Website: macys
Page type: customer-info-address
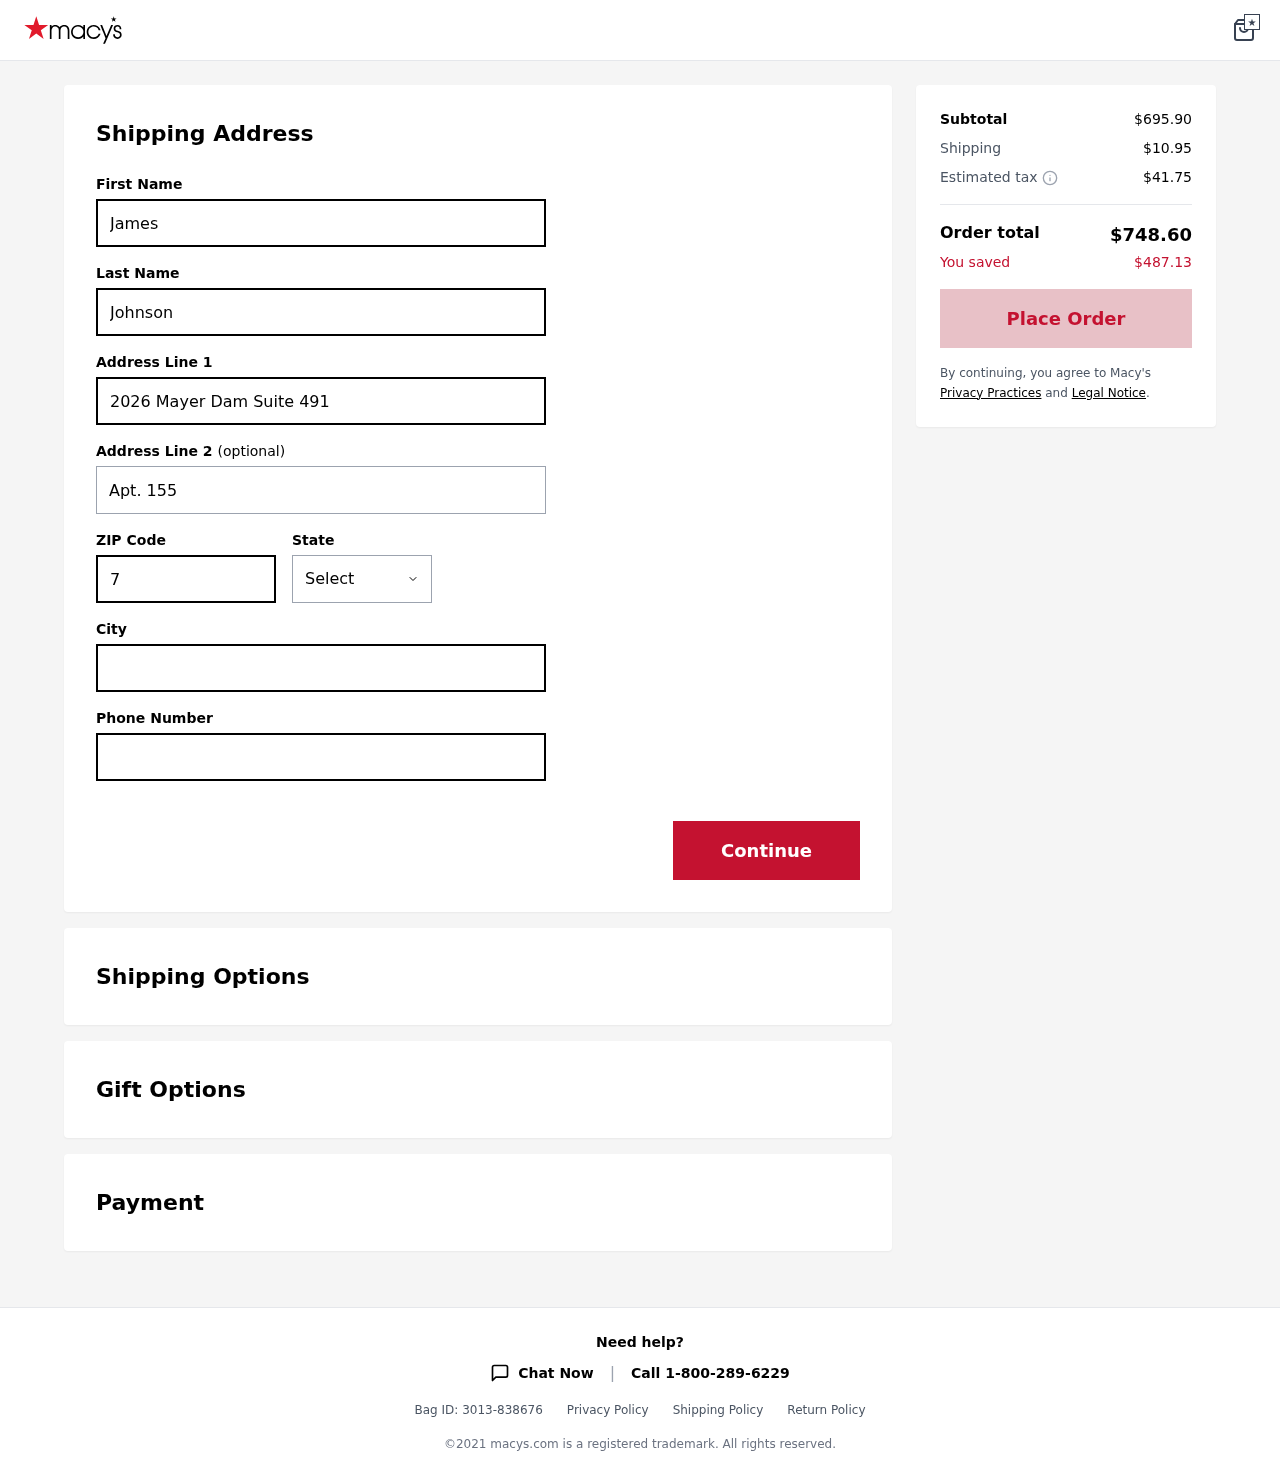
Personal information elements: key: PII_CITY
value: Nelsonburgh
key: PII_FIRSTNAME
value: James
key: PII_LASTNAME
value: Johnson
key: PII_PHONE
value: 5002689470
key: PII_POSTCODE
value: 70369
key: PII_STATE
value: Vermont
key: PII_STREET
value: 2026 Mayer Dam Suite 491
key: PII_STREET2
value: Apt. 155
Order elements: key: ORDER_SUBTOTAL
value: $695.90
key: ORDER_SHIPPING_COST
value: $10.95
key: ORDER_TAX
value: $41.75
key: ORDER_TOTAL
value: $748.60
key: ORDER_SAVINGS
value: $487.13